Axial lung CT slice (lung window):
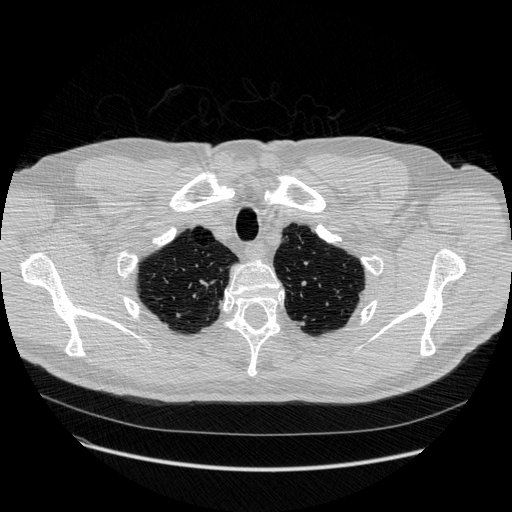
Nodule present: no